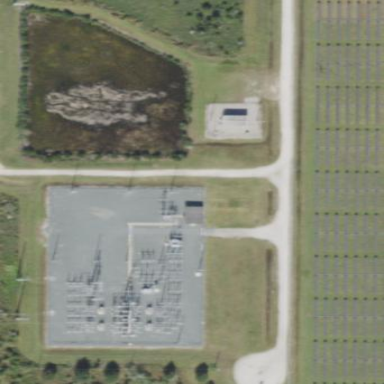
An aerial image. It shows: Outdoor power substation used for generation. The area is enclosed by fence.